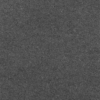
Label: dusty